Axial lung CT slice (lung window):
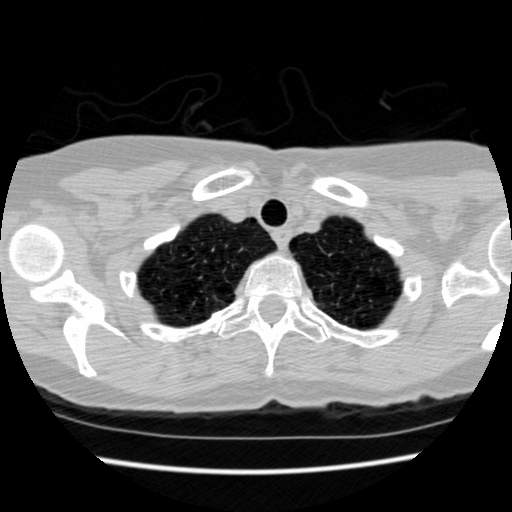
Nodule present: no